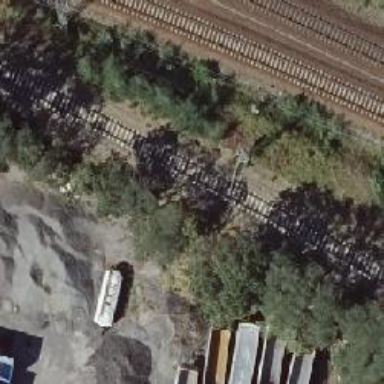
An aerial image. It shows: Railway signal.